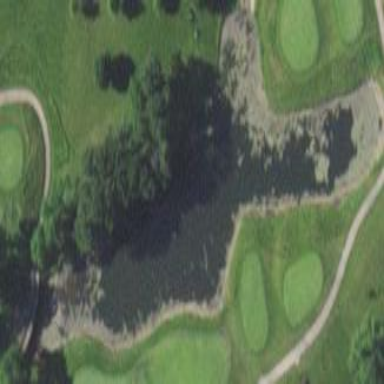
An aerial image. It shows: Water hazard in golf course. The hazard is natural water feature.